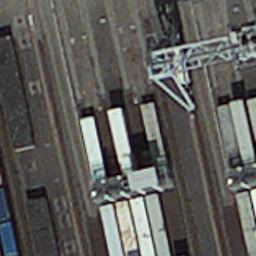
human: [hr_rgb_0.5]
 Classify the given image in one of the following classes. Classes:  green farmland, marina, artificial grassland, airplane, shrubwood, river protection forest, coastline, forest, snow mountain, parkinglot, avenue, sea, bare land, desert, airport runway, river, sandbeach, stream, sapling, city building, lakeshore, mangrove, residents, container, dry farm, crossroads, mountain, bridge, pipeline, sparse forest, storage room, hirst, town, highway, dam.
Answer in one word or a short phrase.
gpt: container